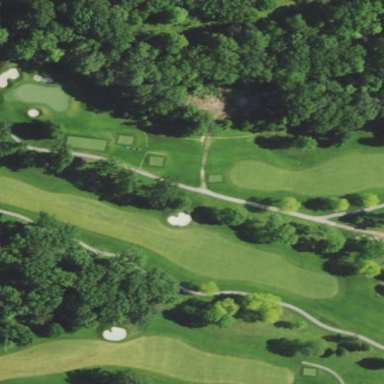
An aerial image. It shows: Grassy area designated as golf fairway.